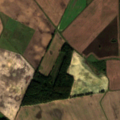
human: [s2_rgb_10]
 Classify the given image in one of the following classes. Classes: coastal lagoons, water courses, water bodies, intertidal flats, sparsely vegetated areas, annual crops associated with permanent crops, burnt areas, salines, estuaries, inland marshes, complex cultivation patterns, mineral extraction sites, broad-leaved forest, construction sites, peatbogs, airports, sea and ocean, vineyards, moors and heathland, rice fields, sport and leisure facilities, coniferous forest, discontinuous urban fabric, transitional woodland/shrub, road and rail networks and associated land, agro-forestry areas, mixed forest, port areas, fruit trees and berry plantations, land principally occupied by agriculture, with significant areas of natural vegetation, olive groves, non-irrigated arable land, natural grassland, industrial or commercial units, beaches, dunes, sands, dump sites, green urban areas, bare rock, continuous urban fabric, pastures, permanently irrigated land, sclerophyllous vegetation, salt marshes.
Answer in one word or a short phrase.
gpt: non-irrigated arable land, land principally occupied by agriculture, with significant areas of natural vegetation, broad-leaved forest